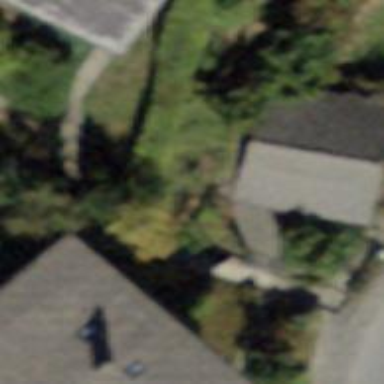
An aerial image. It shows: Garage building.